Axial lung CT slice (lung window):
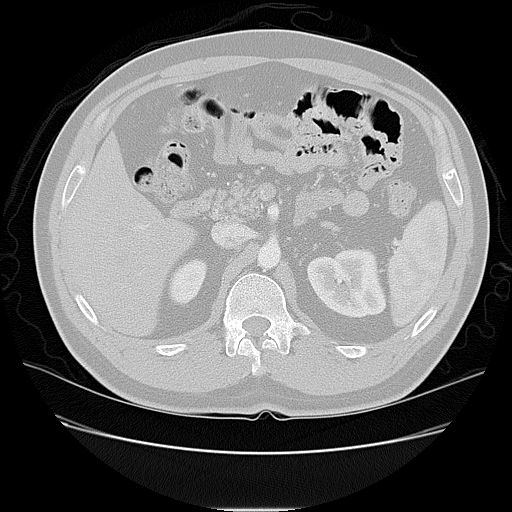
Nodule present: no